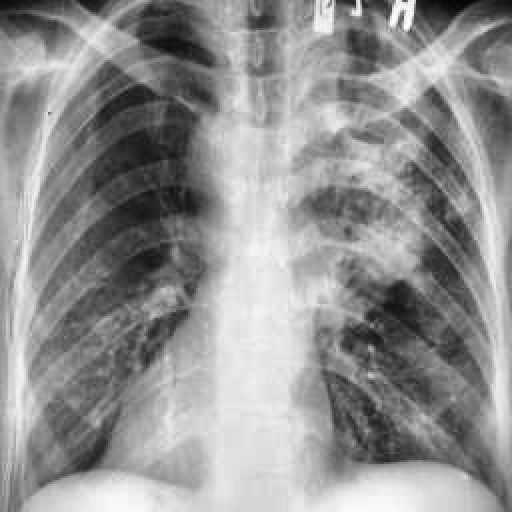
Finding: TUBERCULOSIS